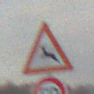
Verkehrszeichen: WildwechselRechts
Zusatzzeichen unten: Geschwindigkeit50
Umgebung: Outdoor, Nature
Tageszeit: SunriseSunset
Wetter: PartlyCloudy
Licht: Natural
Jahreszeit: NotSpecified
Kontrast: LowContrast